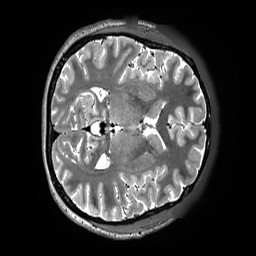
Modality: T2w
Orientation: axial
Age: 39
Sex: female